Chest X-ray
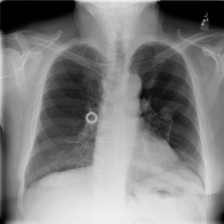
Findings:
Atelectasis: negative
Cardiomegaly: negative
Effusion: negative
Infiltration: negative
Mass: negative
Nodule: positive
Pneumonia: negative
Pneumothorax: negative
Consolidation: negative
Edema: negative
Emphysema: negative
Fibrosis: negative
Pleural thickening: negative
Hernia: negative